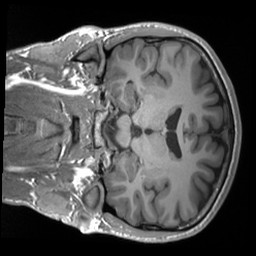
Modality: T1w
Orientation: coronal
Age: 22
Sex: female
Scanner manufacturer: siemens
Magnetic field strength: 3 T
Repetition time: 1.8 s
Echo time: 0.00241 s